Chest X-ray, AP view. Patient: 65 years old, sex M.
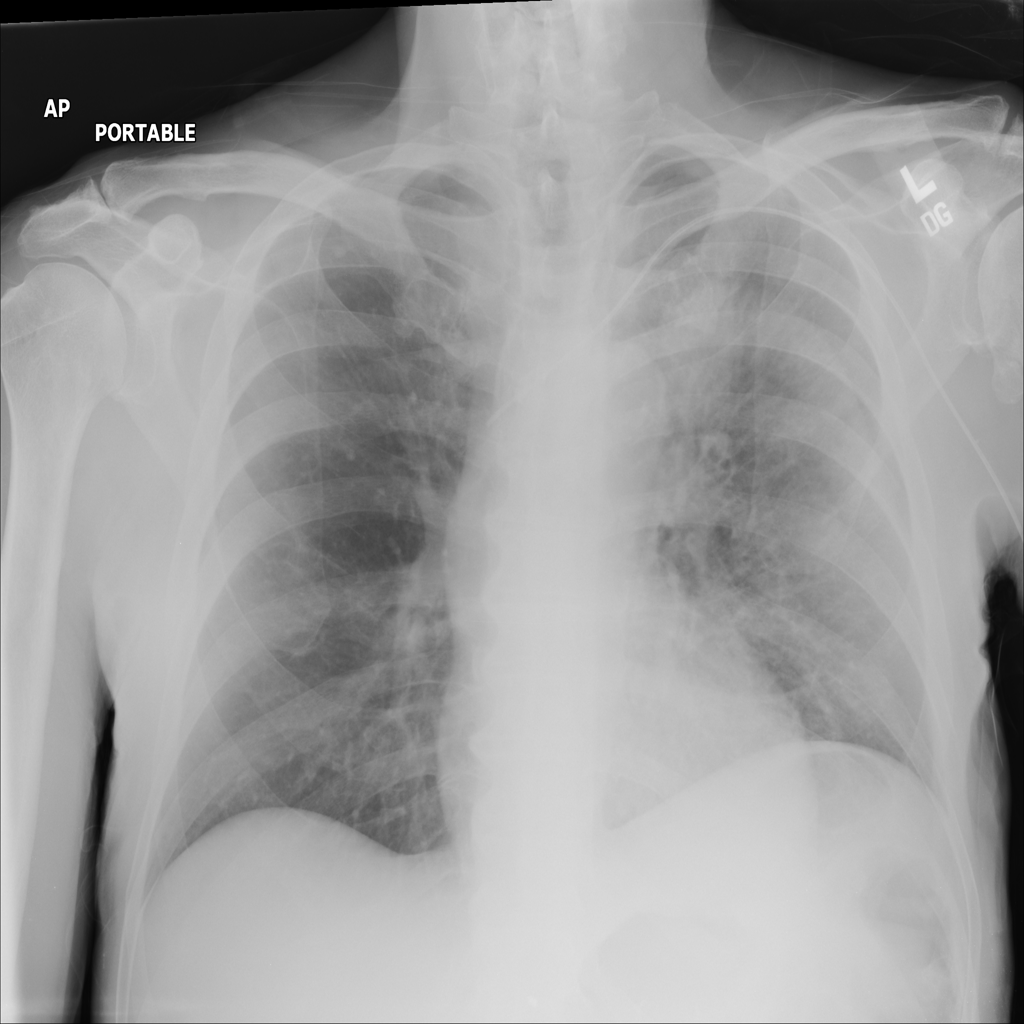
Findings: Nodule